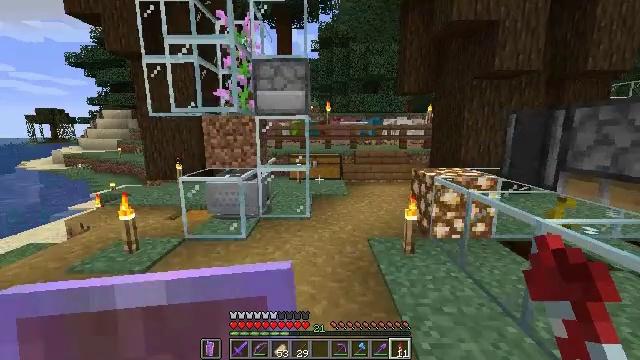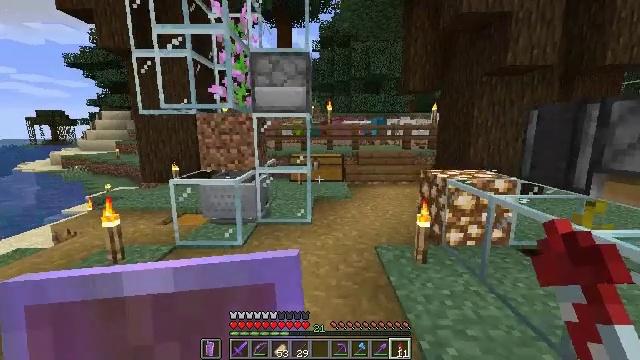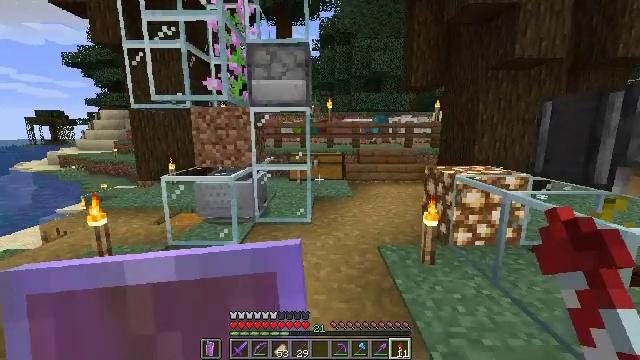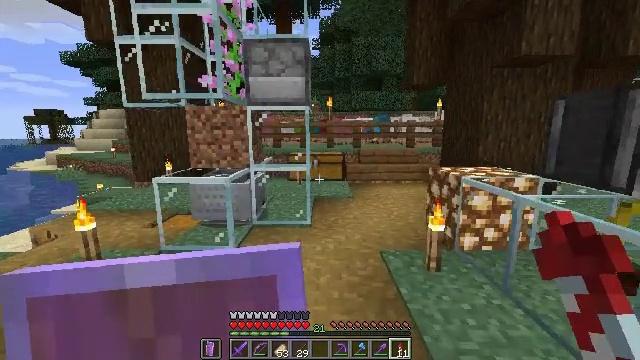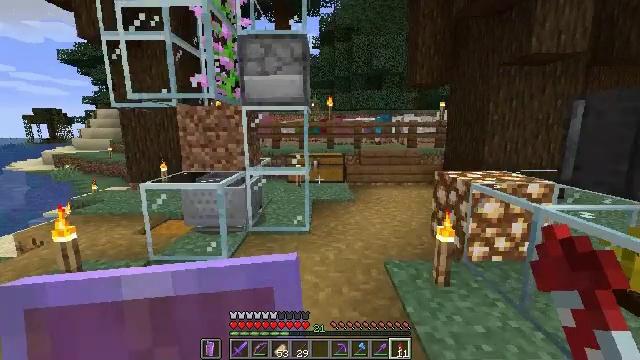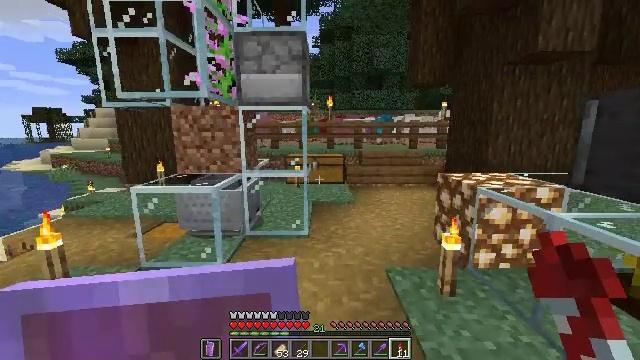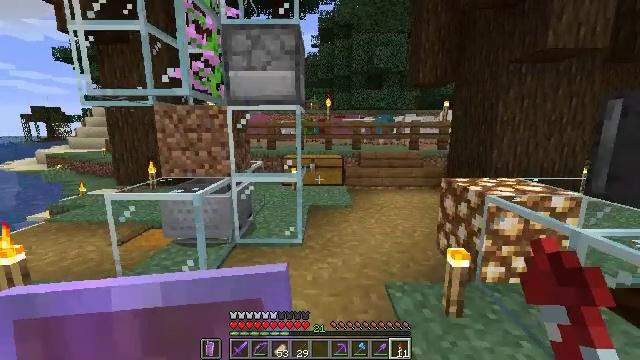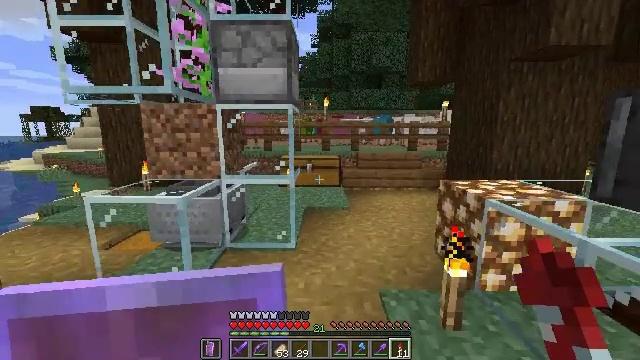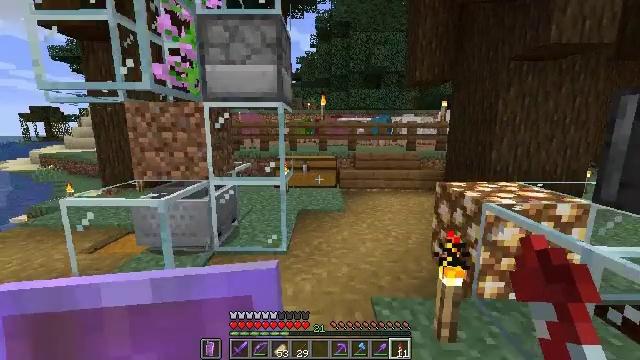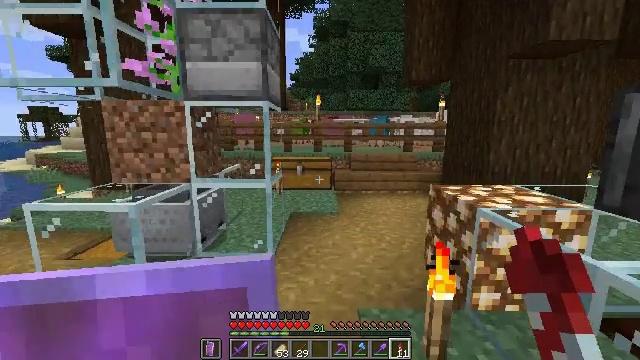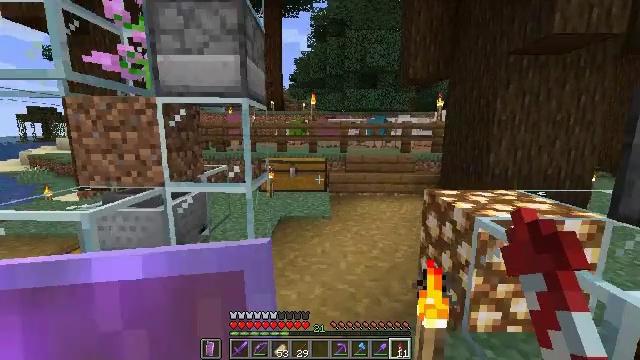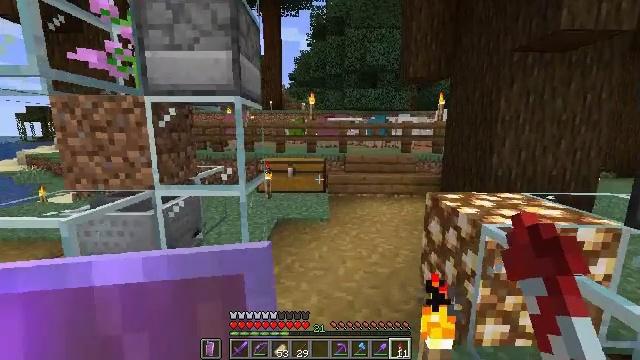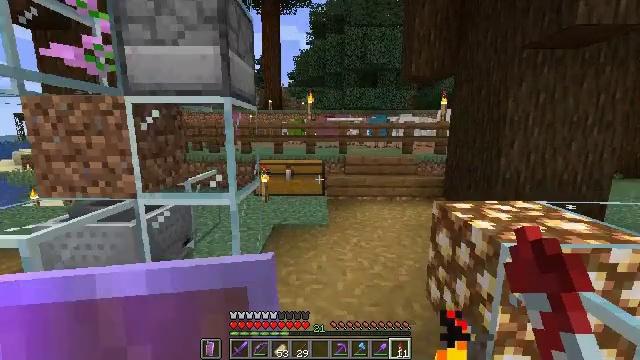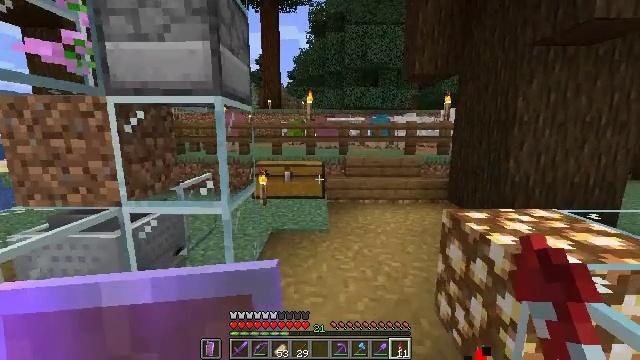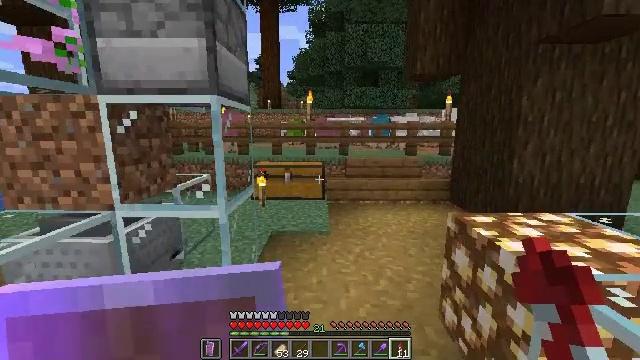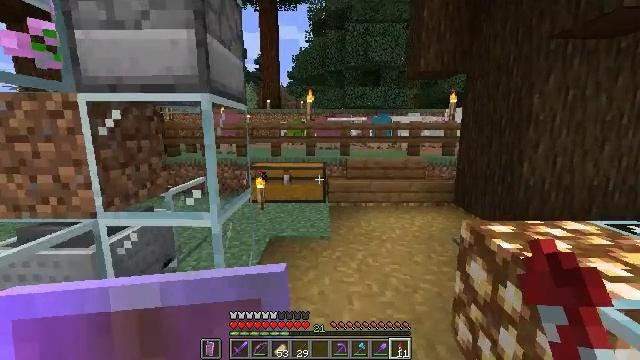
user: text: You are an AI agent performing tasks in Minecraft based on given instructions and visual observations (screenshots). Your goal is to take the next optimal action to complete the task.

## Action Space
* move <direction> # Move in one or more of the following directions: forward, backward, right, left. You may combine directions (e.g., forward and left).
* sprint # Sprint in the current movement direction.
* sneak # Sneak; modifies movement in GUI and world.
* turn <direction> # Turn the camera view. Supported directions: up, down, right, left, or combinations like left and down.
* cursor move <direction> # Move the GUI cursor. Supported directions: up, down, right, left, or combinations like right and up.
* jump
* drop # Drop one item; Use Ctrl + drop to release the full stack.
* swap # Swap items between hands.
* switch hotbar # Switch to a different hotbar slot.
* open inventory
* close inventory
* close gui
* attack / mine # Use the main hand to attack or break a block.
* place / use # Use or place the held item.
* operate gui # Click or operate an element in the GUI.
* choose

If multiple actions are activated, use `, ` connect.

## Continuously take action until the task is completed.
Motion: motion action
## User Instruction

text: Remove wheat seeds from the inventory.
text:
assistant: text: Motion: move forward
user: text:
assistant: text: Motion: move forward
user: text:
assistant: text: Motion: move forward
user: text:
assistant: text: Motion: move forward
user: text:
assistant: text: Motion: move forward
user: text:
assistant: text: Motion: move forward and move right
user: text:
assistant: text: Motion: move forward and move right
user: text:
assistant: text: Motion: move forward and move right
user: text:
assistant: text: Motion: move forward and move right
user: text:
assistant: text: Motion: move forward
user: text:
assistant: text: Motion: move forward
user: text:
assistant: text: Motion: move forward
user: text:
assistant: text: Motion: move forward
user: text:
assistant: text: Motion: move forward
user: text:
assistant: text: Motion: move forward
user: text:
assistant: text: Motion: move forward
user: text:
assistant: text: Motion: move forward
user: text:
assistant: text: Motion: move forward
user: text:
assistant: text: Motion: move forward
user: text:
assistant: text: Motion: move forward
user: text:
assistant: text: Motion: move forward
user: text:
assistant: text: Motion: move forward
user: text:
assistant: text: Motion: move forward and move right
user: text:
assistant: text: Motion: move forward and move right
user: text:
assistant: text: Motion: move forward and move right
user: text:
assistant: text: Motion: move forward
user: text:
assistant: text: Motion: move forward
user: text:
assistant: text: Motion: move forward
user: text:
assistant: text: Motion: move forward
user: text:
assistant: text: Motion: move forward